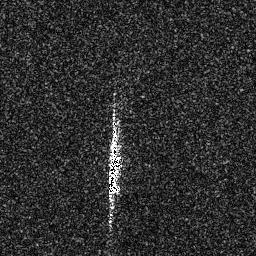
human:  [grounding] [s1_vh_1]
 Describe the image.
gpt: In the satellite image, there is  <ref>1 medium ship </ref> <box>[[41, 50, 47, 76, 0]]</box> located at center.